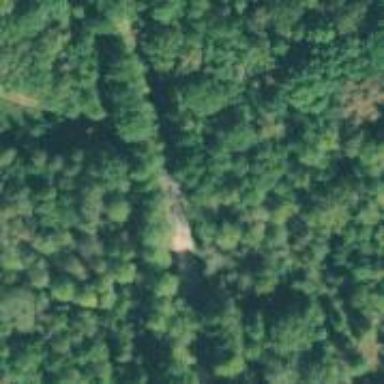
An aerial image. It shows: Culvert tunnel.